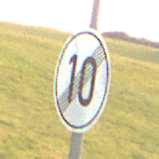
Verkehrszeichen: EndeGeschwindigkeit10
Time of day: SunriseSunset
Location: Outdoor (Nature)
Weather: PartlyCloudy
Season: NotSpecified
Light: Natural